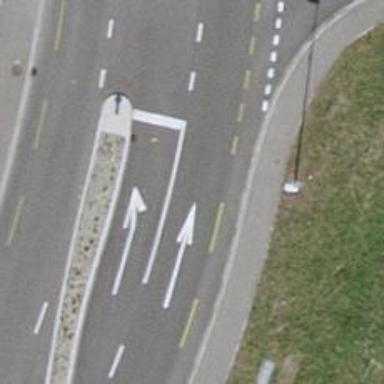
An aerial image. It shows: Secondary road with asphalt surface. The right sidewalk also has asphalt surface.